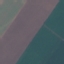
Land use / land cover class: AnnualCrop